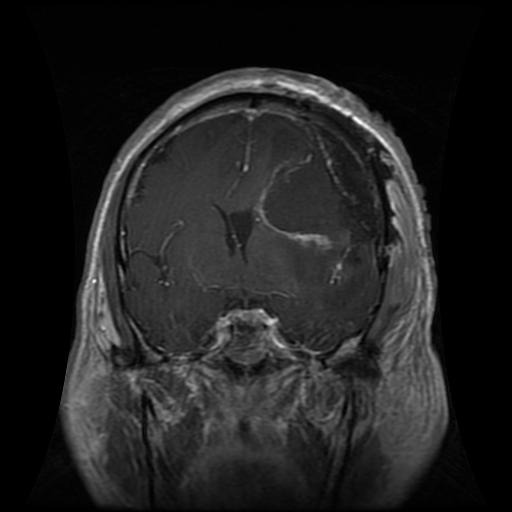
Label: glioma